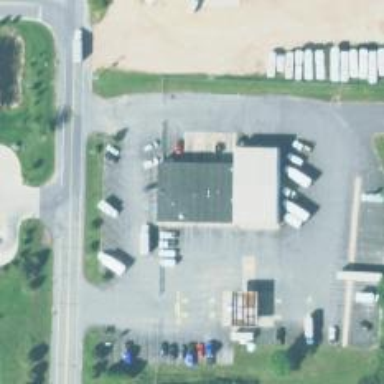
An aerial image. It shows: Car rental facility.